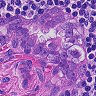
Metastatic tissue present: yes